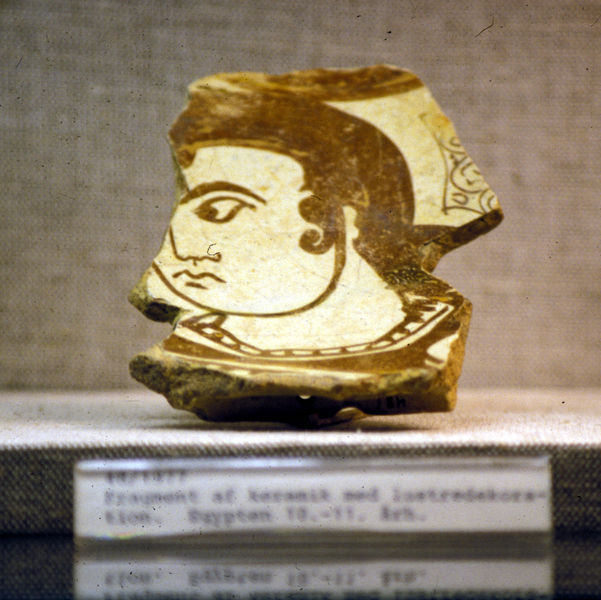
Titel: Fatimidische Keramik
Standort: Kopenhagen
Institution: David Collection
Schlagwörter: dunkel, kopf, mann, gelb, ocker, braun, haar, hell, mund, nase, ohr, profil, schwarz, stirn, weiss, zeichen, beige, ornament, kappe, wand, augen, gesicht, kragen, teller, hals, spiegelung, auge, gewand, gold, haare, lippen, locke, locken, keramik, ton, schrift, linien, sepia, plastik, augenbraue, umriss, bemalt, foto, schild, antike, text, pupille, braue, fragment, stück, krieger, firniss, griechenland, museum, bemalung, ornamentik, glasur, gebrannt, aufsatz, ägypten, archäologie, samurai, scherbe, japaner, aarchäologie, augenraue, doppelansicht, gefäßmalerei, maiolika, rundgesicht, tonscherbe, zeiochen, überrest von einem gefäß